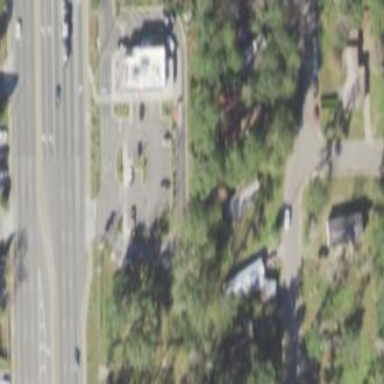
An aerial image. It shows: Commercial area with fast food restaurant.